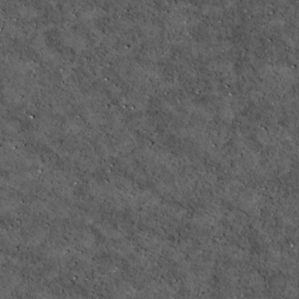
Label: non_frost